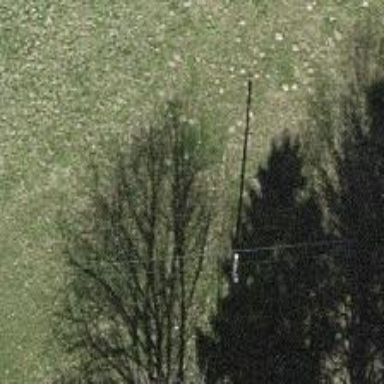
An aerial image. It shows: Power pole.